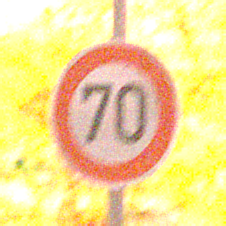
Verkehrszeichen: Geschwindigkeit70
Umgebung: Outdoor, Nature
Tageszeit: Night
Wetter: Clear
Licht: Natural
Jahreszeit: NotSpecified
Kontrast: LowContrast